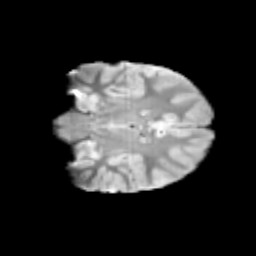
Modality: T2w
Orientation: coronal
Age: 11
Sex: female
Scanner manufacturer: siemens
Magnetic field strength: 3 T
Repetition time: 3.8 s
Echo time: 0.07 s